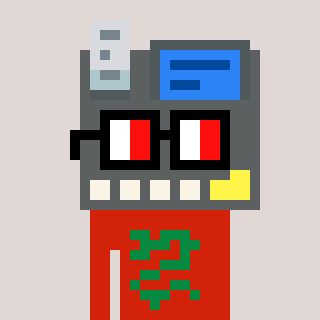
a pixel art character with square glasses with black frames and red eyes, a cash register-shaped head and a red-colored body on a warm background